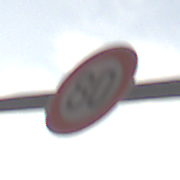
Verkehrszeichen: Geschwindigkeit80
Umgebung: Outdoor, Nature
Tageszeit: SunriseSunset
Wetter: PartlyCloudy
Licht: Natural
Jahreszeit: NotSpecified
Kontrast: MediumContrast